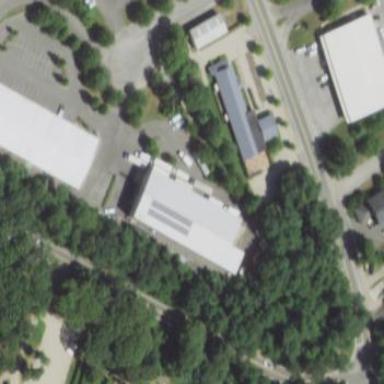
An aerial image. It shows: Commercial building.